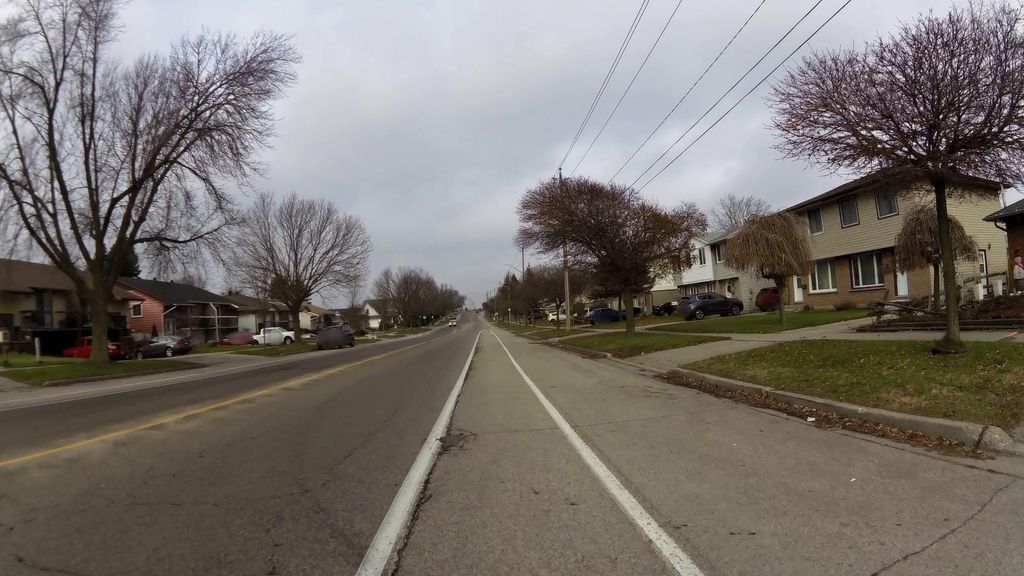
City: kitchener-waterloo